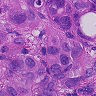
Metastatic tissue present: yes